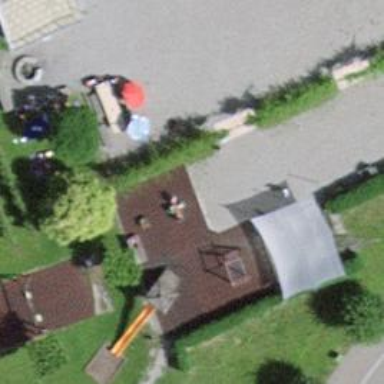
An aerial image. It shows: Playground area for leisure activities on the land.